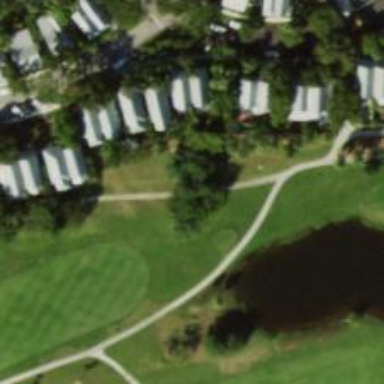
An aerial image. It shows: Golf cartpath that is also road path.